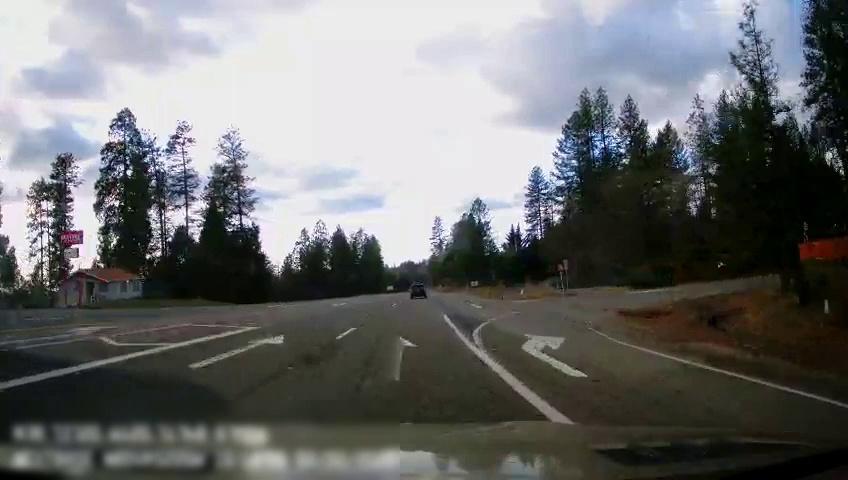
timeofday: Day
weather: Cloudy
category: Drivable Space
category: Vehicles | SUV
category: Lanes | Alternate Lane
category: Lanes | Opposite Lane
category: Lanes | Alternate Lane
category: Lanes | Alternate Lane
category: Lanes | Current Lane
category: Lanes | Alternate Lane
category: Lanes | Alternate Lane
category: Lanes | Alternate Lane